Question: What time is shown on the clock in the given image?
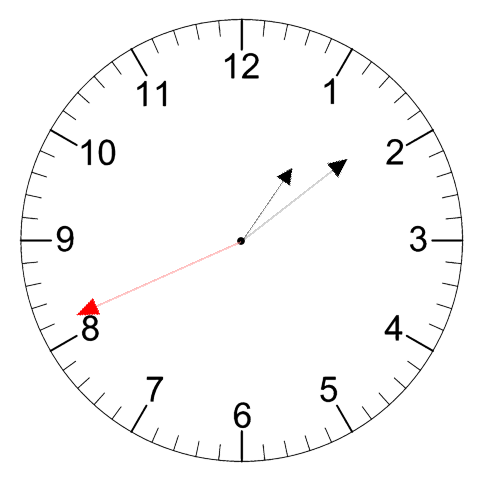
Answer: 01:08:41